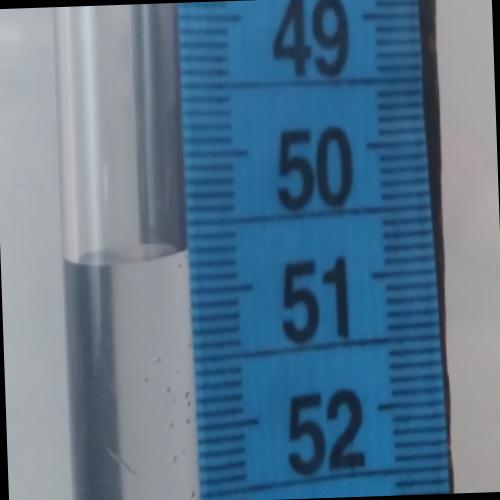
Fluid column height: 50.7 cm